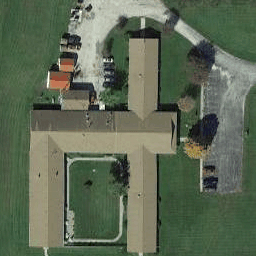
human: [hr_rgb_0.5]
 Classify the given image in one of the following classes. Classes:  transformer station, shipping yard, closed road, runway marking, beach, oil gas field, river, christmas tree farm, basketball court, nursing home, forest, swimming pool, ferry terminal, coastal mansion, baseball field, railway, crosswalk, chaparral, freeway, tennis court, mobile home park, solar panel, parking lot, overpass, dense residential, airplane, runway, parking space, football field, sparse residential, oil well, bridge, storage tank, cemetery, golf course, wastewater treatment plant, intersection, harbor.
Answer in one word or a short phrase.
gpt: nursing home